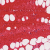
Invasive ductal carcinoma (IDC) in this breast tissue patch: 0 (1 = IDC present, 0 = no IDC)